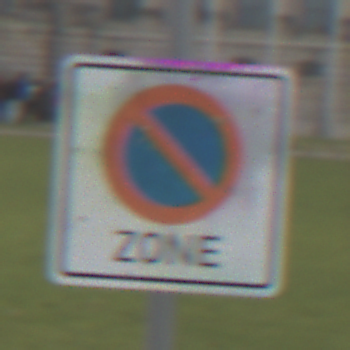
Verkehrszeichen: BeginnEingeschraenktesHalteverbotZone
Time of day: Midday
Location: Outdoor (Suburban)
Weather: Overcast
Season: NotSpecified
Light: Natural